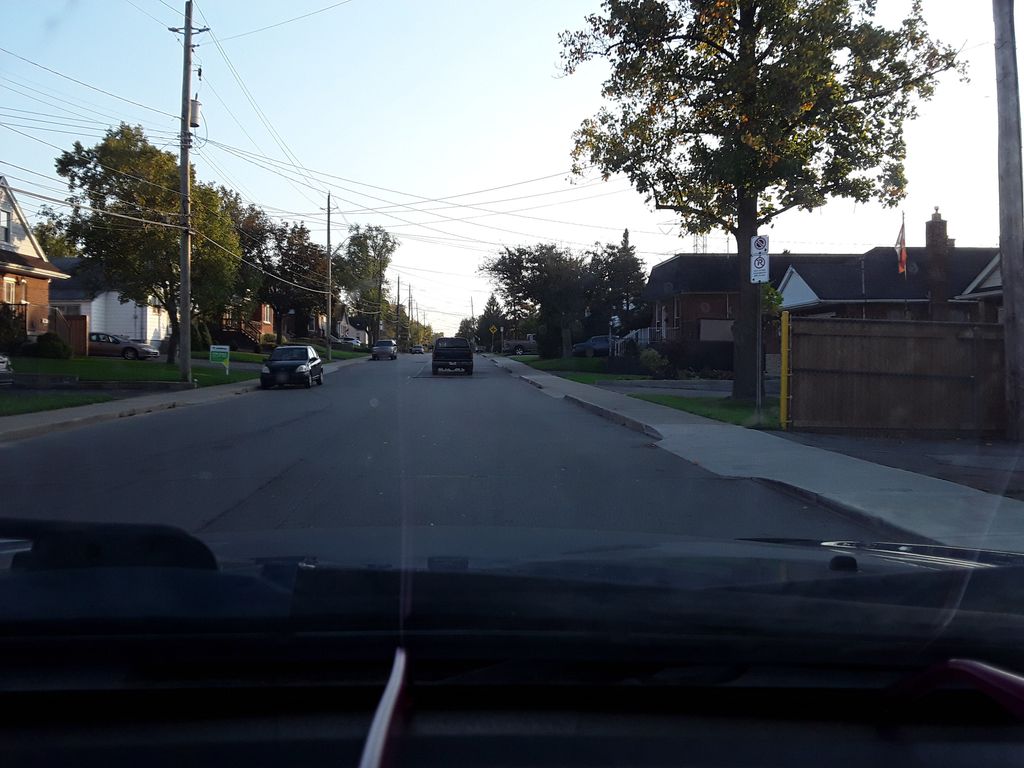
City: hamilton